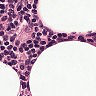
Metastatic tissue present: no